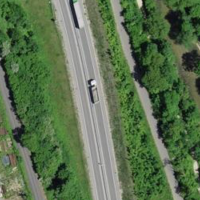
EUNIS habitat code: 56
Species observed at this site:
Dipsacus fullonum